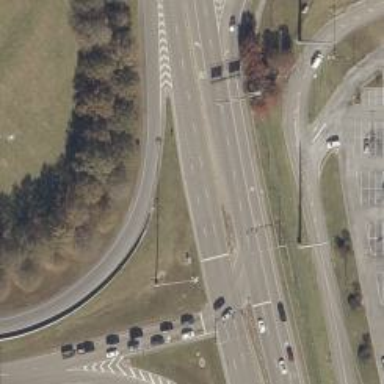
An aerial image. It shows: Motorway junction.